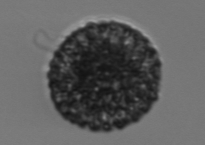
Label: Vicicitus_globosus